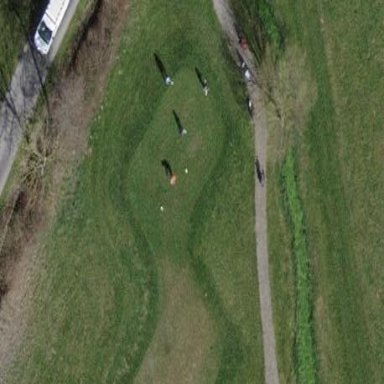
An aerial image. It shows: Golf tee on grassy land.